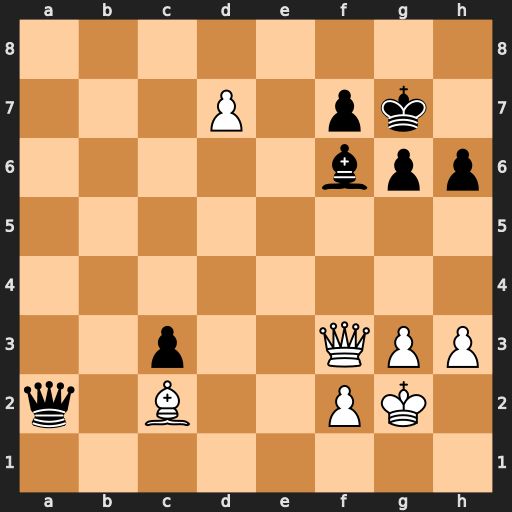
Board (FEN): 8/3P1pk1/5bpp/8/8/2p2QPP/q1B2PK1/8
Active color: w
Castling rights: -
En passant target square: -
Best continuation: Qxf6+ Kxf6 d8=Q+